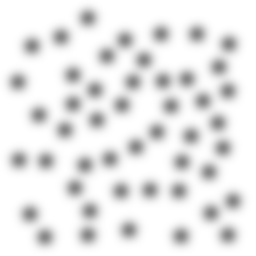
Squares: 0
Triangles: 0
Stars: 48
Total shapes: 48